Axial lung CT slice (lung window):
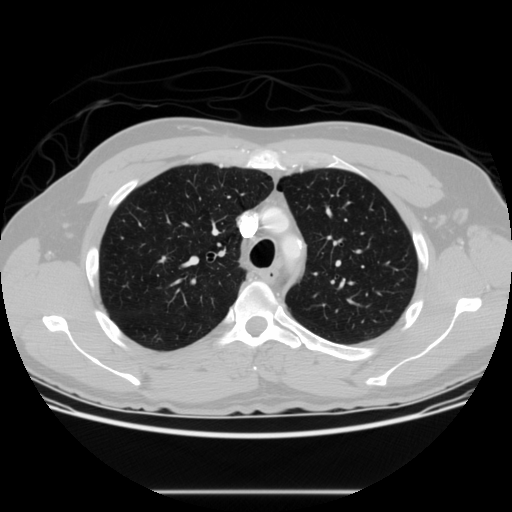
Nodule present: no